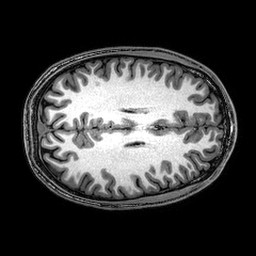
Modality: T1w
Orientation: axial
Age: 21
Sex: male